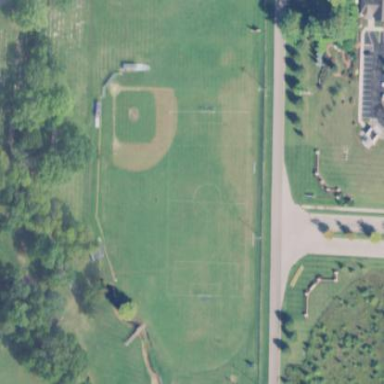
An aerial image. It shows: Soccer pitch designated for leisure and sports activities.